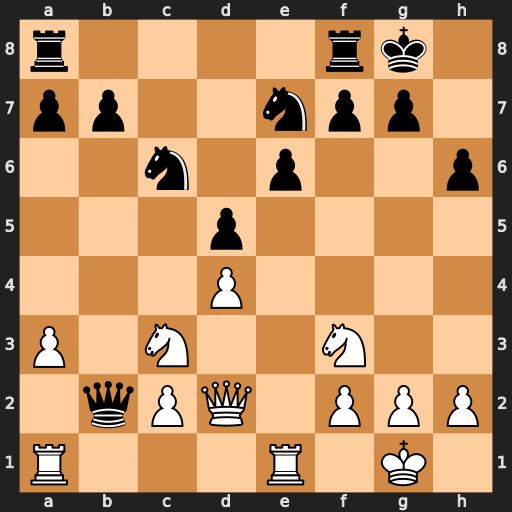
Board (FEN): r4rk1/pp2npp1/2n1p2p/3p4/3P4/P1N2N2/1qPQ1PPP/R3R1K1
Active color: w
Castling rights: -
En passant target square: -
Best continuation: Reb1 Qxa1 Rxa1